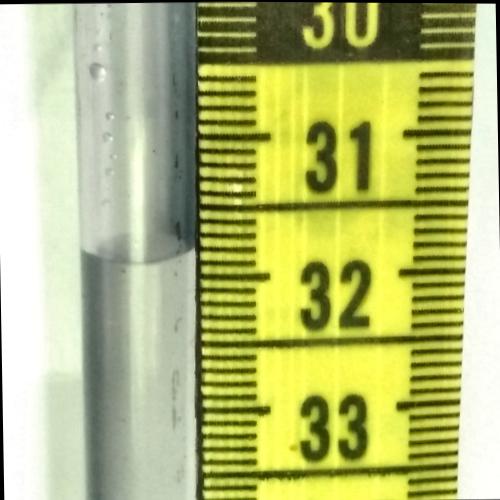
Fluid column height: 31.8 cm